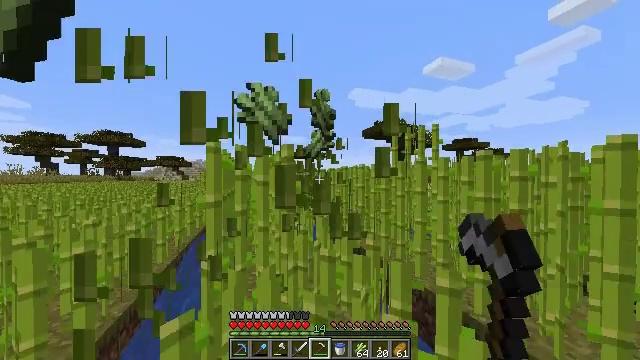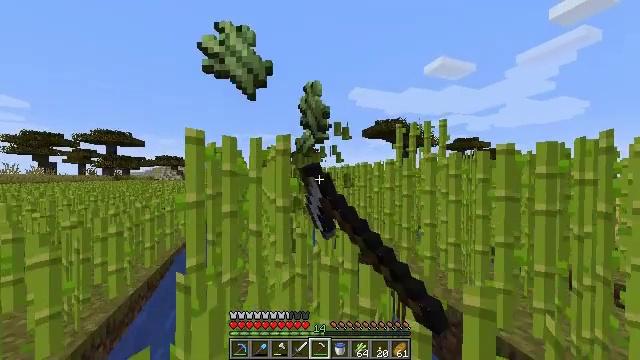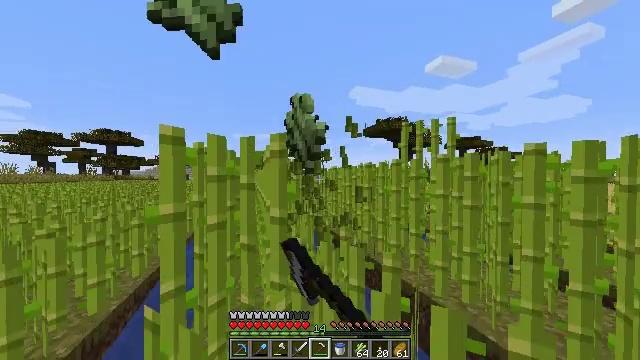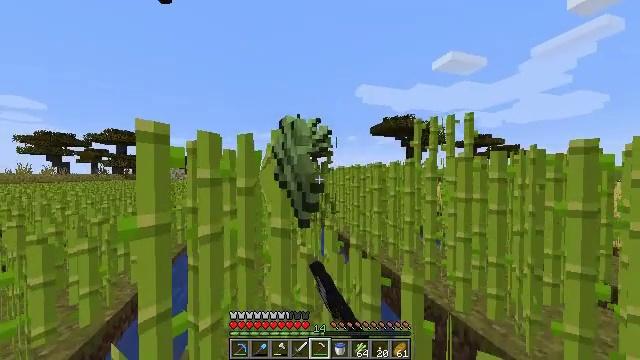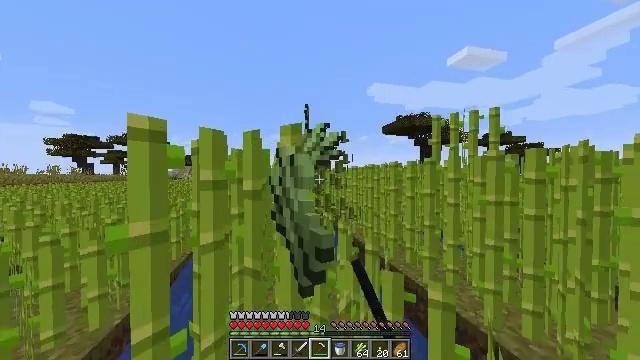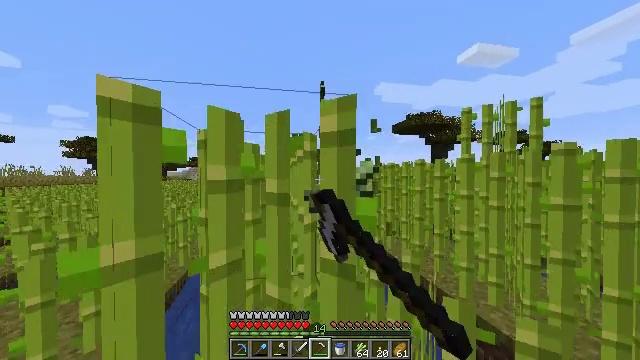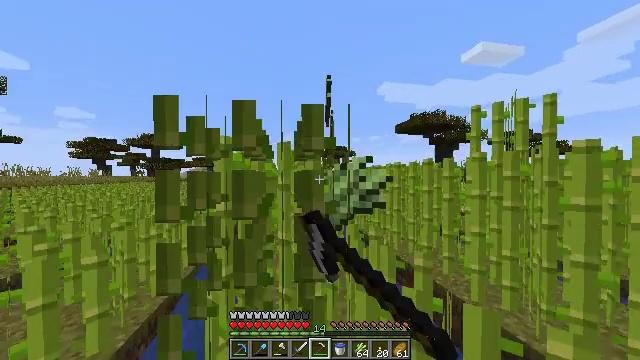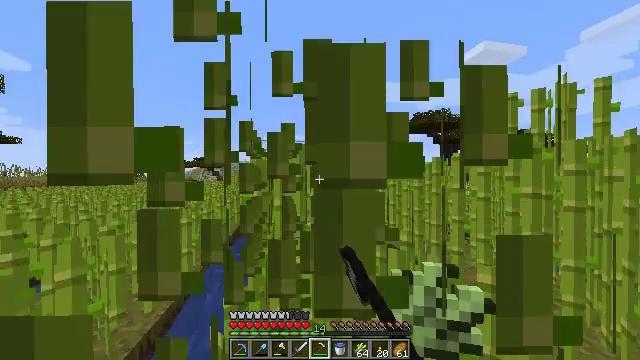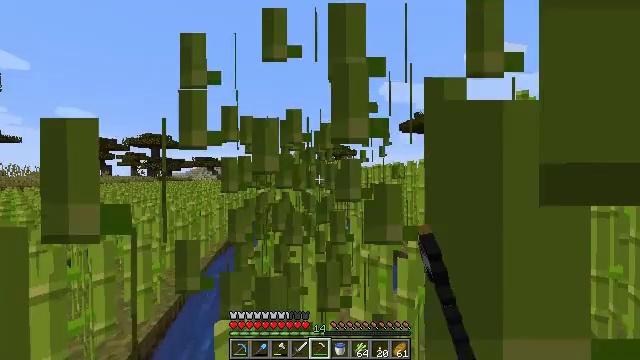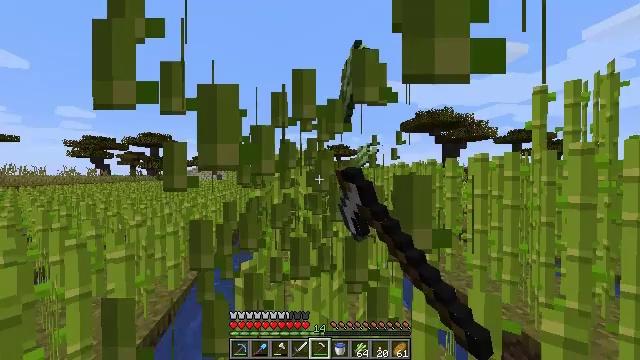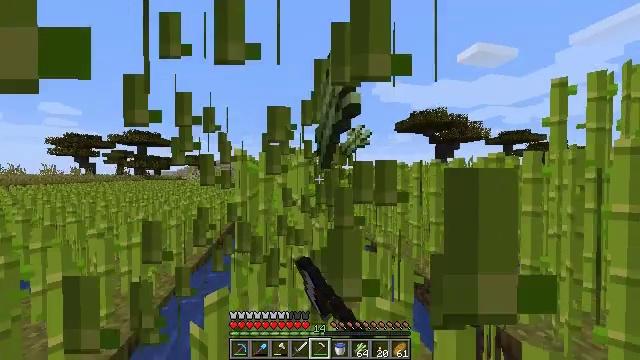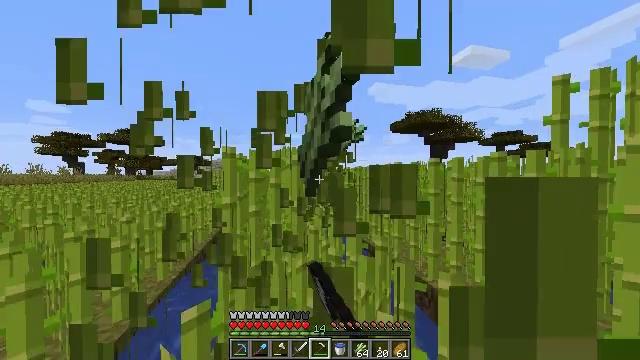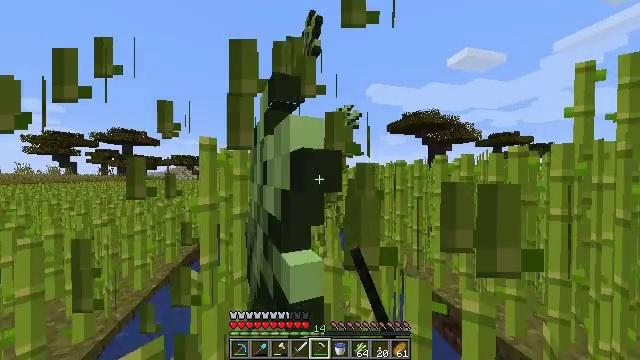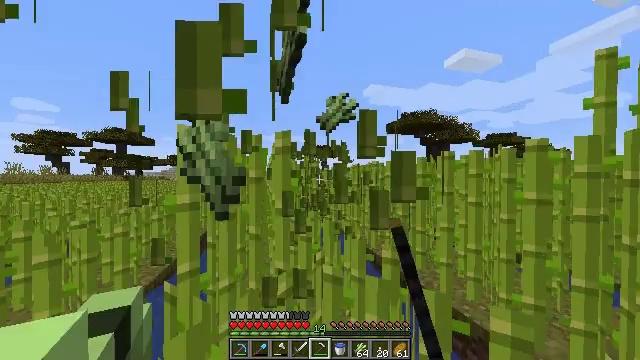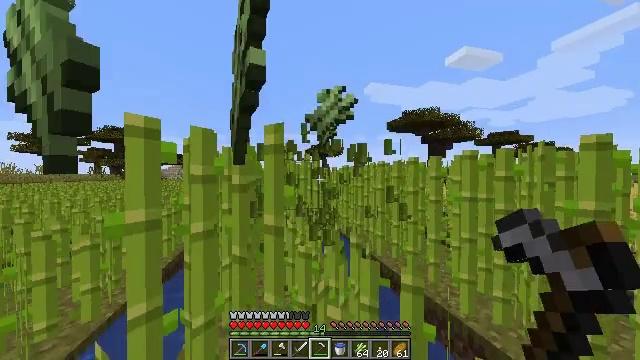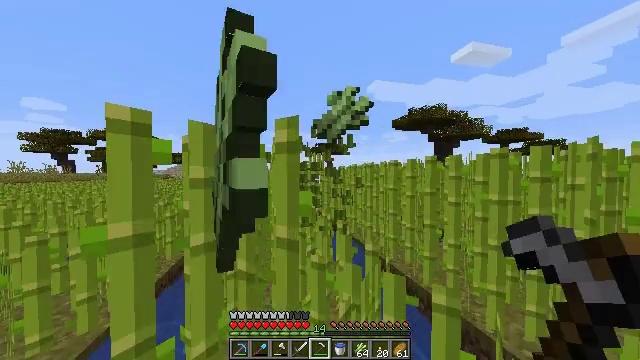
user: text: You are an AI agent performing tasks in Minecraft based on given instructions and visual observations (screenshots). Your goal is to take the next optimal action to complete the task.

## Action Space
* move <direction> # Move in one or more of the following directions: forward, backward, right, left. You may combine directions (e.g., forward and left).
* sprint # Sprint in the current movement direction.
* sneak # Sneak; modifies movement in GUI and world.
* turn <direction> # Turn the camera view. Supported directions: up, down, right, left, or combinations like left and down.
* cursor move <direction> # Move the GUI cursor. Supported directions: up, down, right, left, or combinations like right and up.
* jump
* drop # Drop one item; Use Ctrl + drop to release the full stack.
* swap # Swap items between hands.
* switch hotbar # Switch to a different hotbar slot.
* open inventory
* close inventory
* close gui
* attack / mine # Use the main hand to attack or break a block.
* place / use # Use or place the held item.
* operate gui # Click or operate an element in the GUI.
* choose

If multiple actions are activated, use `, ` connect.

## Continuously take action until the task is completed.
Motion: motion action
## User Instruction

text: Harvest sugar cane from the plant.
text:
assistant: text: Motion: move forward, sprint, attack / mine
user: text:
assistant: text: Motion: move forward, sprint, attack / mine
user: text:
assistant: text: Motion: move forward, sprint, turn left, attack / mine
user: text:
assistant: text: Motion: move forward and move left, sprint, turn left, attack / mine
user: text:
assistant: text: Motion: move forward and move left, sprint, turn left, attack / mine
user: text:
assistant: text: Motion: move forward and move left, sprint, attack / mine
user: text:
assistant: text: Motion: move forward, sprint, attack / mine
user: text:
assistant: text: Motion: move forward, sprint, attack / mine
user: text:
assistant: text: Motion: move forward, sprint, attack / mine
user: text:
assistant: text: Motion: move forward, sprint, turn right, attack / mine
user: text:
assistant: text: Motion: move forward, sprint, turn right, attack / mine
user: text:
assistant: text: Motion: move forward, sprint, attack / mine
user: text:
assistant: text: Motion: move forward, sprint, attack / mine
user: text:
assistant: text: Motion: move forward, sprint, attack / mine
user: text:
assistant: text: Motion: move forward and move left, sprint, turn left, attack / mine
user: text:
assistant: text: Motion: move forward and move left, sprint, turn left, attack / mine
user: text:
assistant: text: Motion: move forward and move left, sprint, attack / mine
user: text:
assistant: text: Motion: move forward, sprint, attack / mine
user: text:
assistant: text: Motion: move forward, sprint, attack / mine
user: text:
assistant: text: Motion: sprint, attack / mine